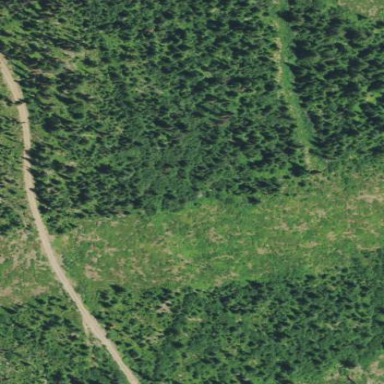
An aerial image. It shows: Mixed forest with variety of leaf types and cycles.